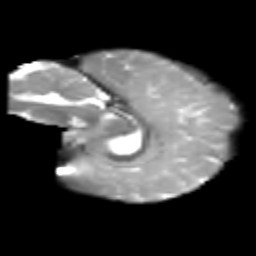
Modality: T2w
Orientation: sagittal
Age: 7
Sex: female
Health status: healthy